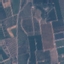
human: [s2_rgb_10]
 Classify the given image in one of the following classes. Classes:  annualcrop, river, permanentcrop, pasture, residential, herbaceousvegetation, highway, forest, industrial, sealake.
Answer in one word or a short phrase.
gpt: PermanentCrop